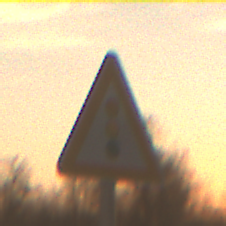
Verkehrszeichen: Lichtzeichenanlage
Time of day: SunriseSunset
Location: Outdoor (Nature)
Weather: PartlyCloudy
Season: NotSpecified
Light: Natural